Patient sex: F
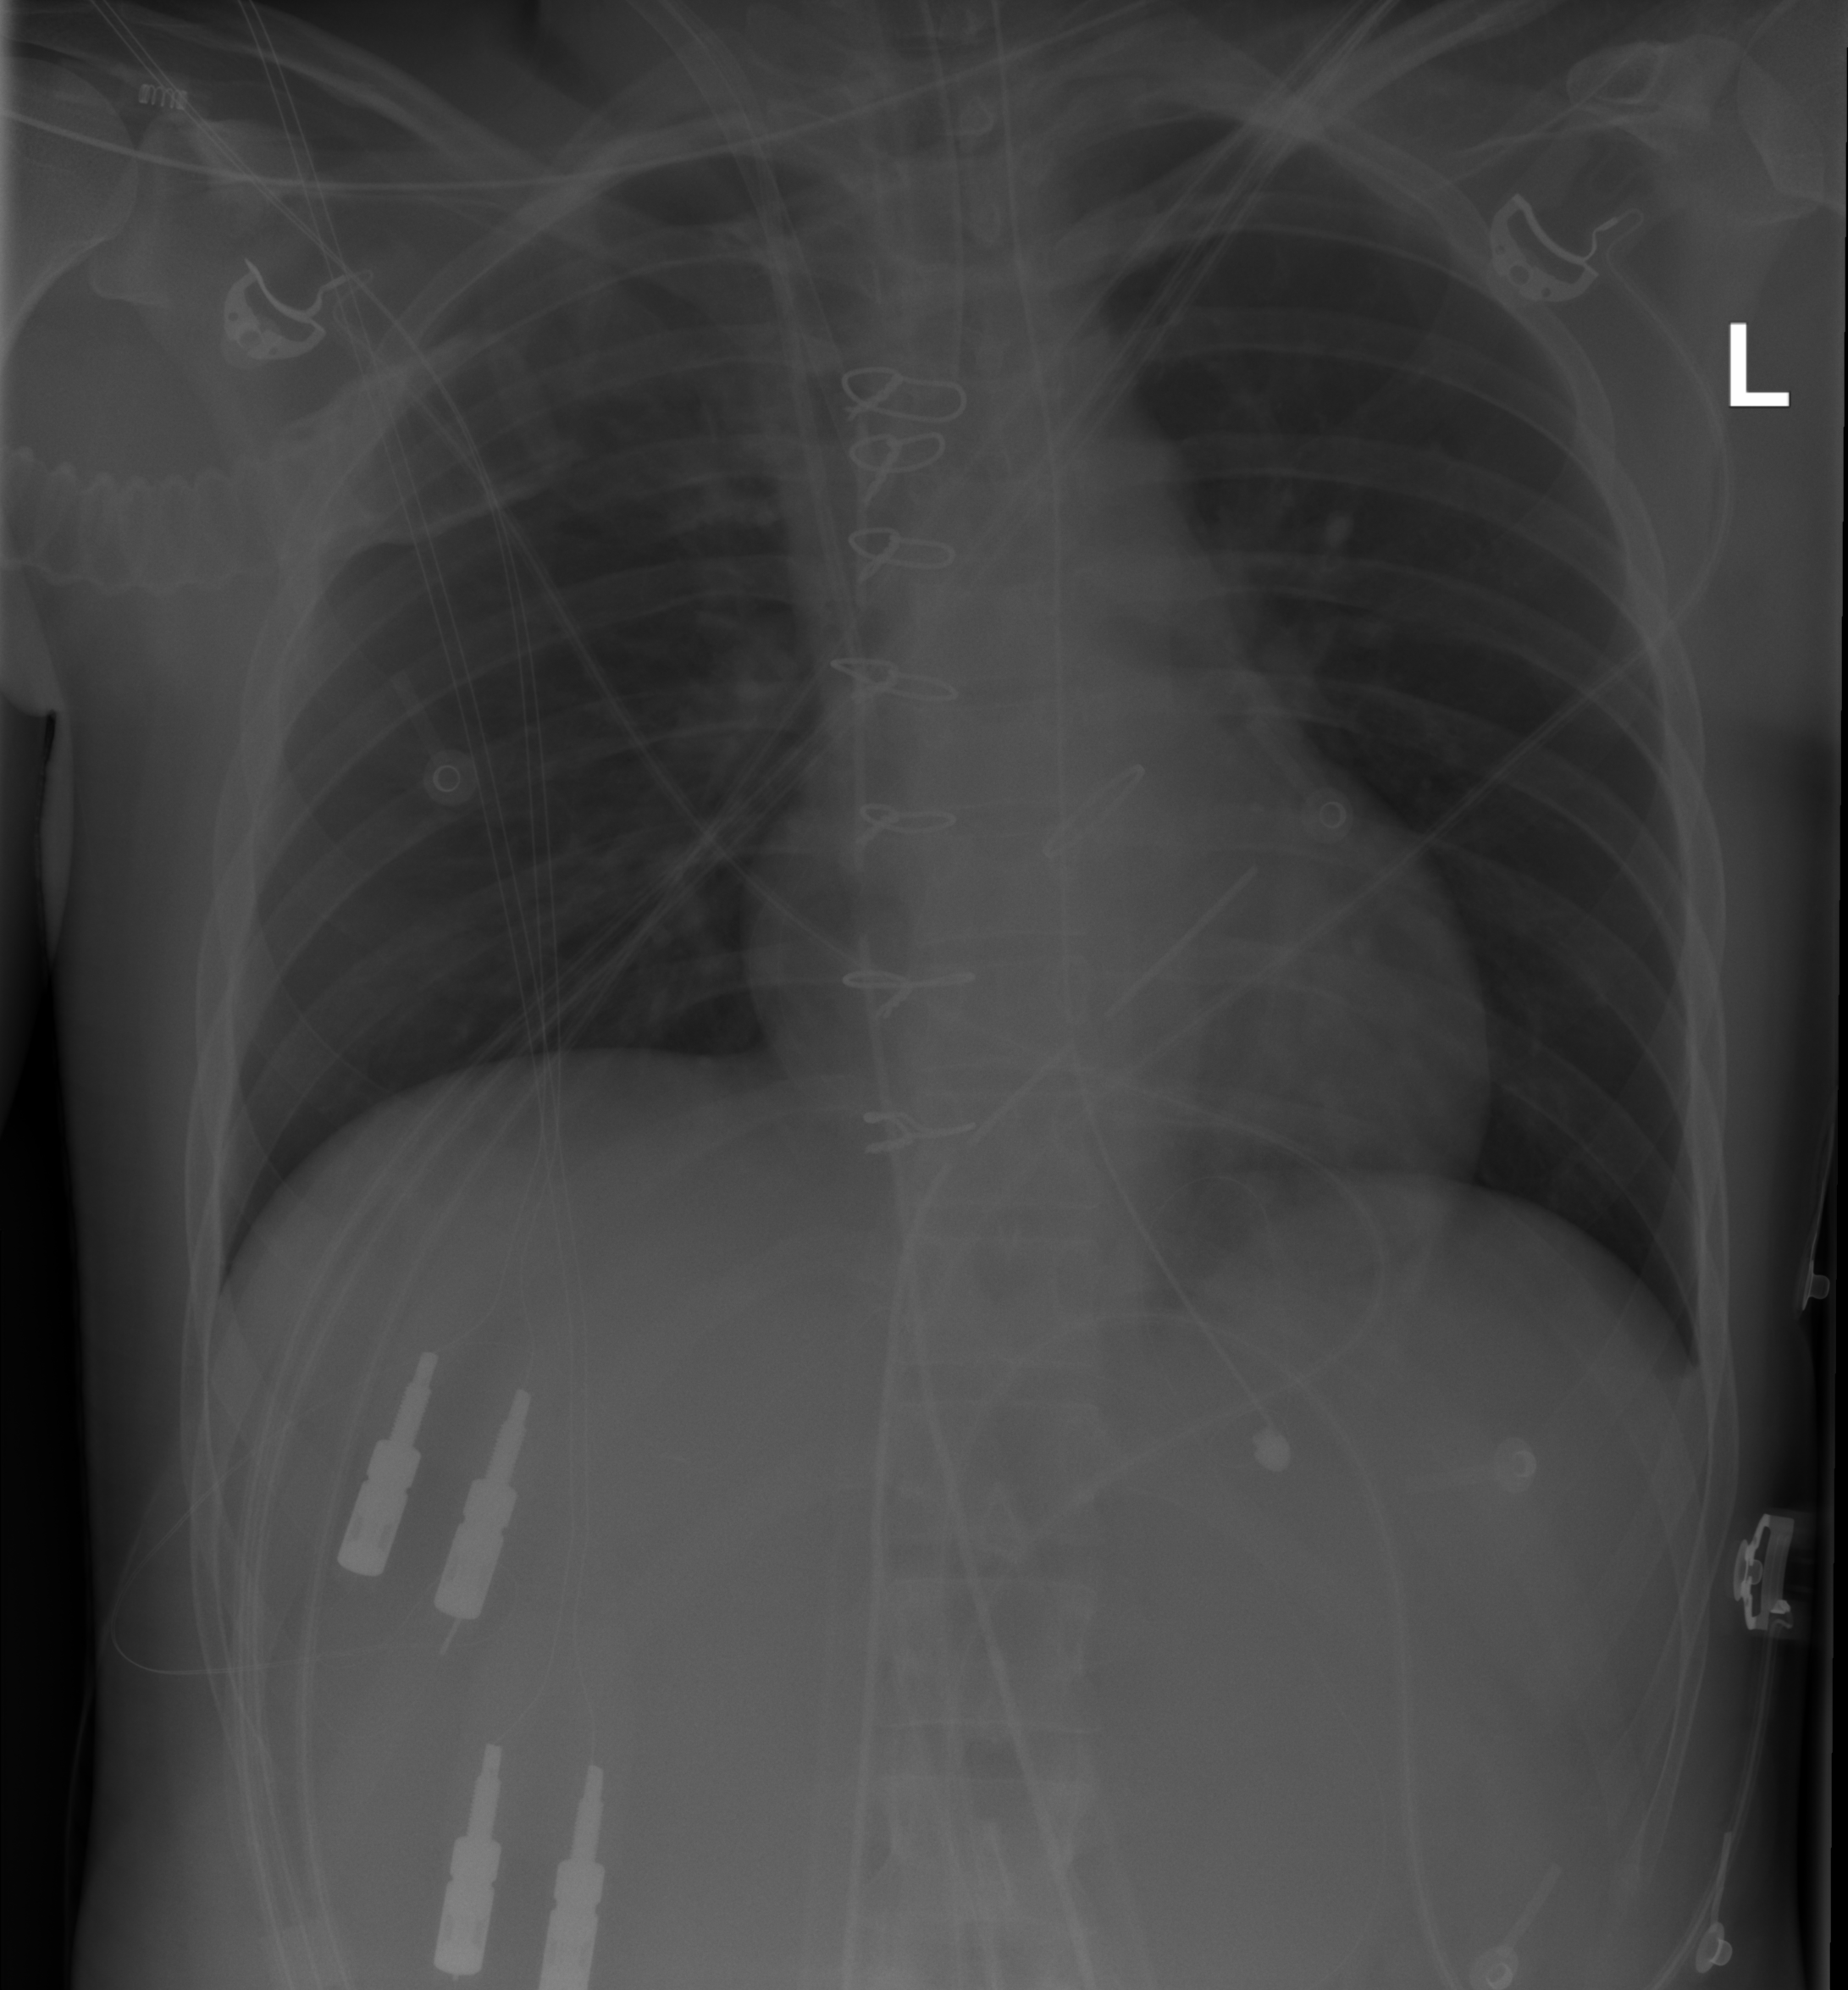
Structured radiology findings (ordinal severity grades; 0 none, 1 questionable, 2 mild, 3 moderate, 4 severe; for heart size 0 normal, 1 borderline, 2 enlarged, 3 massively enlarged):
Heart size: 0
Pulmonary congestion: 0
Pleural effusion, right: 0
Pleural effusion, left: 0
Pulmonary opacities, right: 0
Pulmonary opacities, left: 0
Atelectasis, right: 0
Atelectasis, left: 0